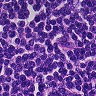
Metastatic tissue present: no